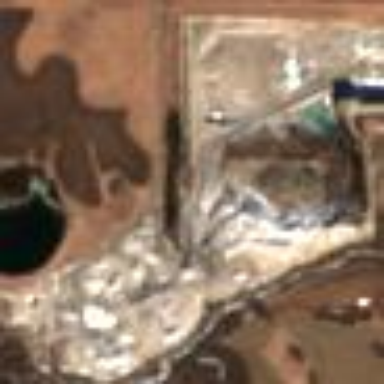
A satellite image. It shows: Quarry area.